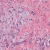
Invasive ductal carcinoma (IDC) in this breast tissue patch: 1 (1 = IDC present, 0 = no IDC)